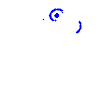
Particle: kaon